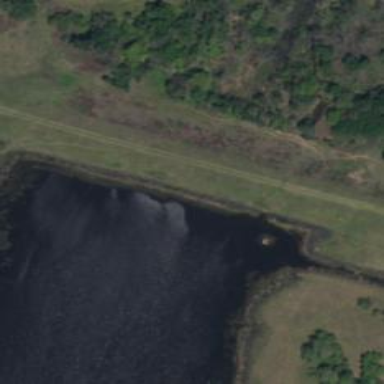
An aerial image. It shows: Dam along waterway.